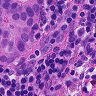
Metastatic tissue present: yes